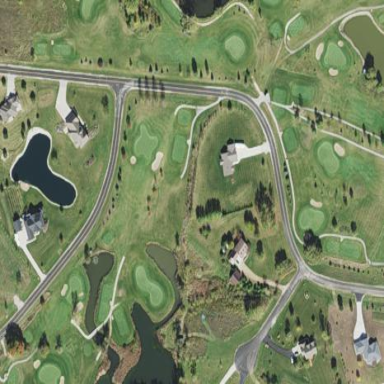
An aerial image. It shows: Golf course surrounded by greenery.